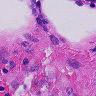
Metastatic tissue present: no